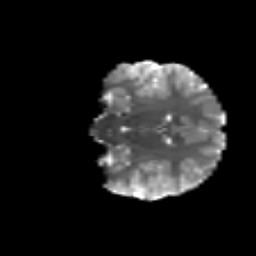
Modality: T2w
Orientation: coronal
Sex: male
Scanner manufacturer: siemens
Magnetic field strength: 3 T
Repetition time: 5 s
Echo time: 0.071 s